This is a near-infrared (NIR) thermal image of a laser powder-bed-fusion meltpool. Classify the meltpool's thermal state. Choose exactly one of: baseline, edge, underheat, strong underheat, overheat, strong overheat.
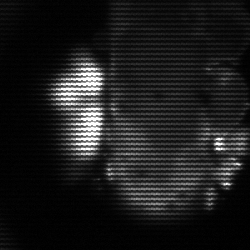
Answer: strong underheat